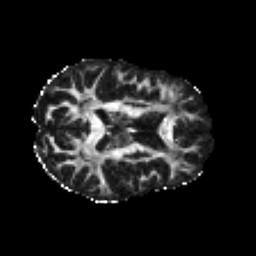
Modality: FA
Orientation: axial
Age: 23
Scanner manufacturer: philips
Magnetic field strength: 3 T
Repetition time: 8.6 s
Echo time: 0.127 s